Field crop: tomato
Growth stage: 2
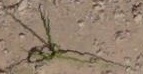
Species: cyperus